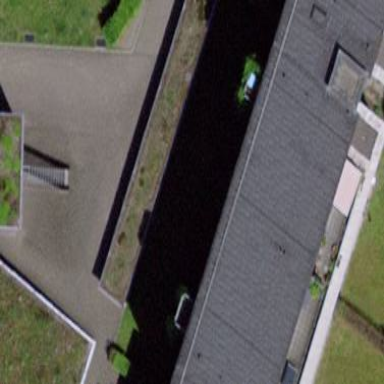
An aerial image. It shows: View of roof of building.